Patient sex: M
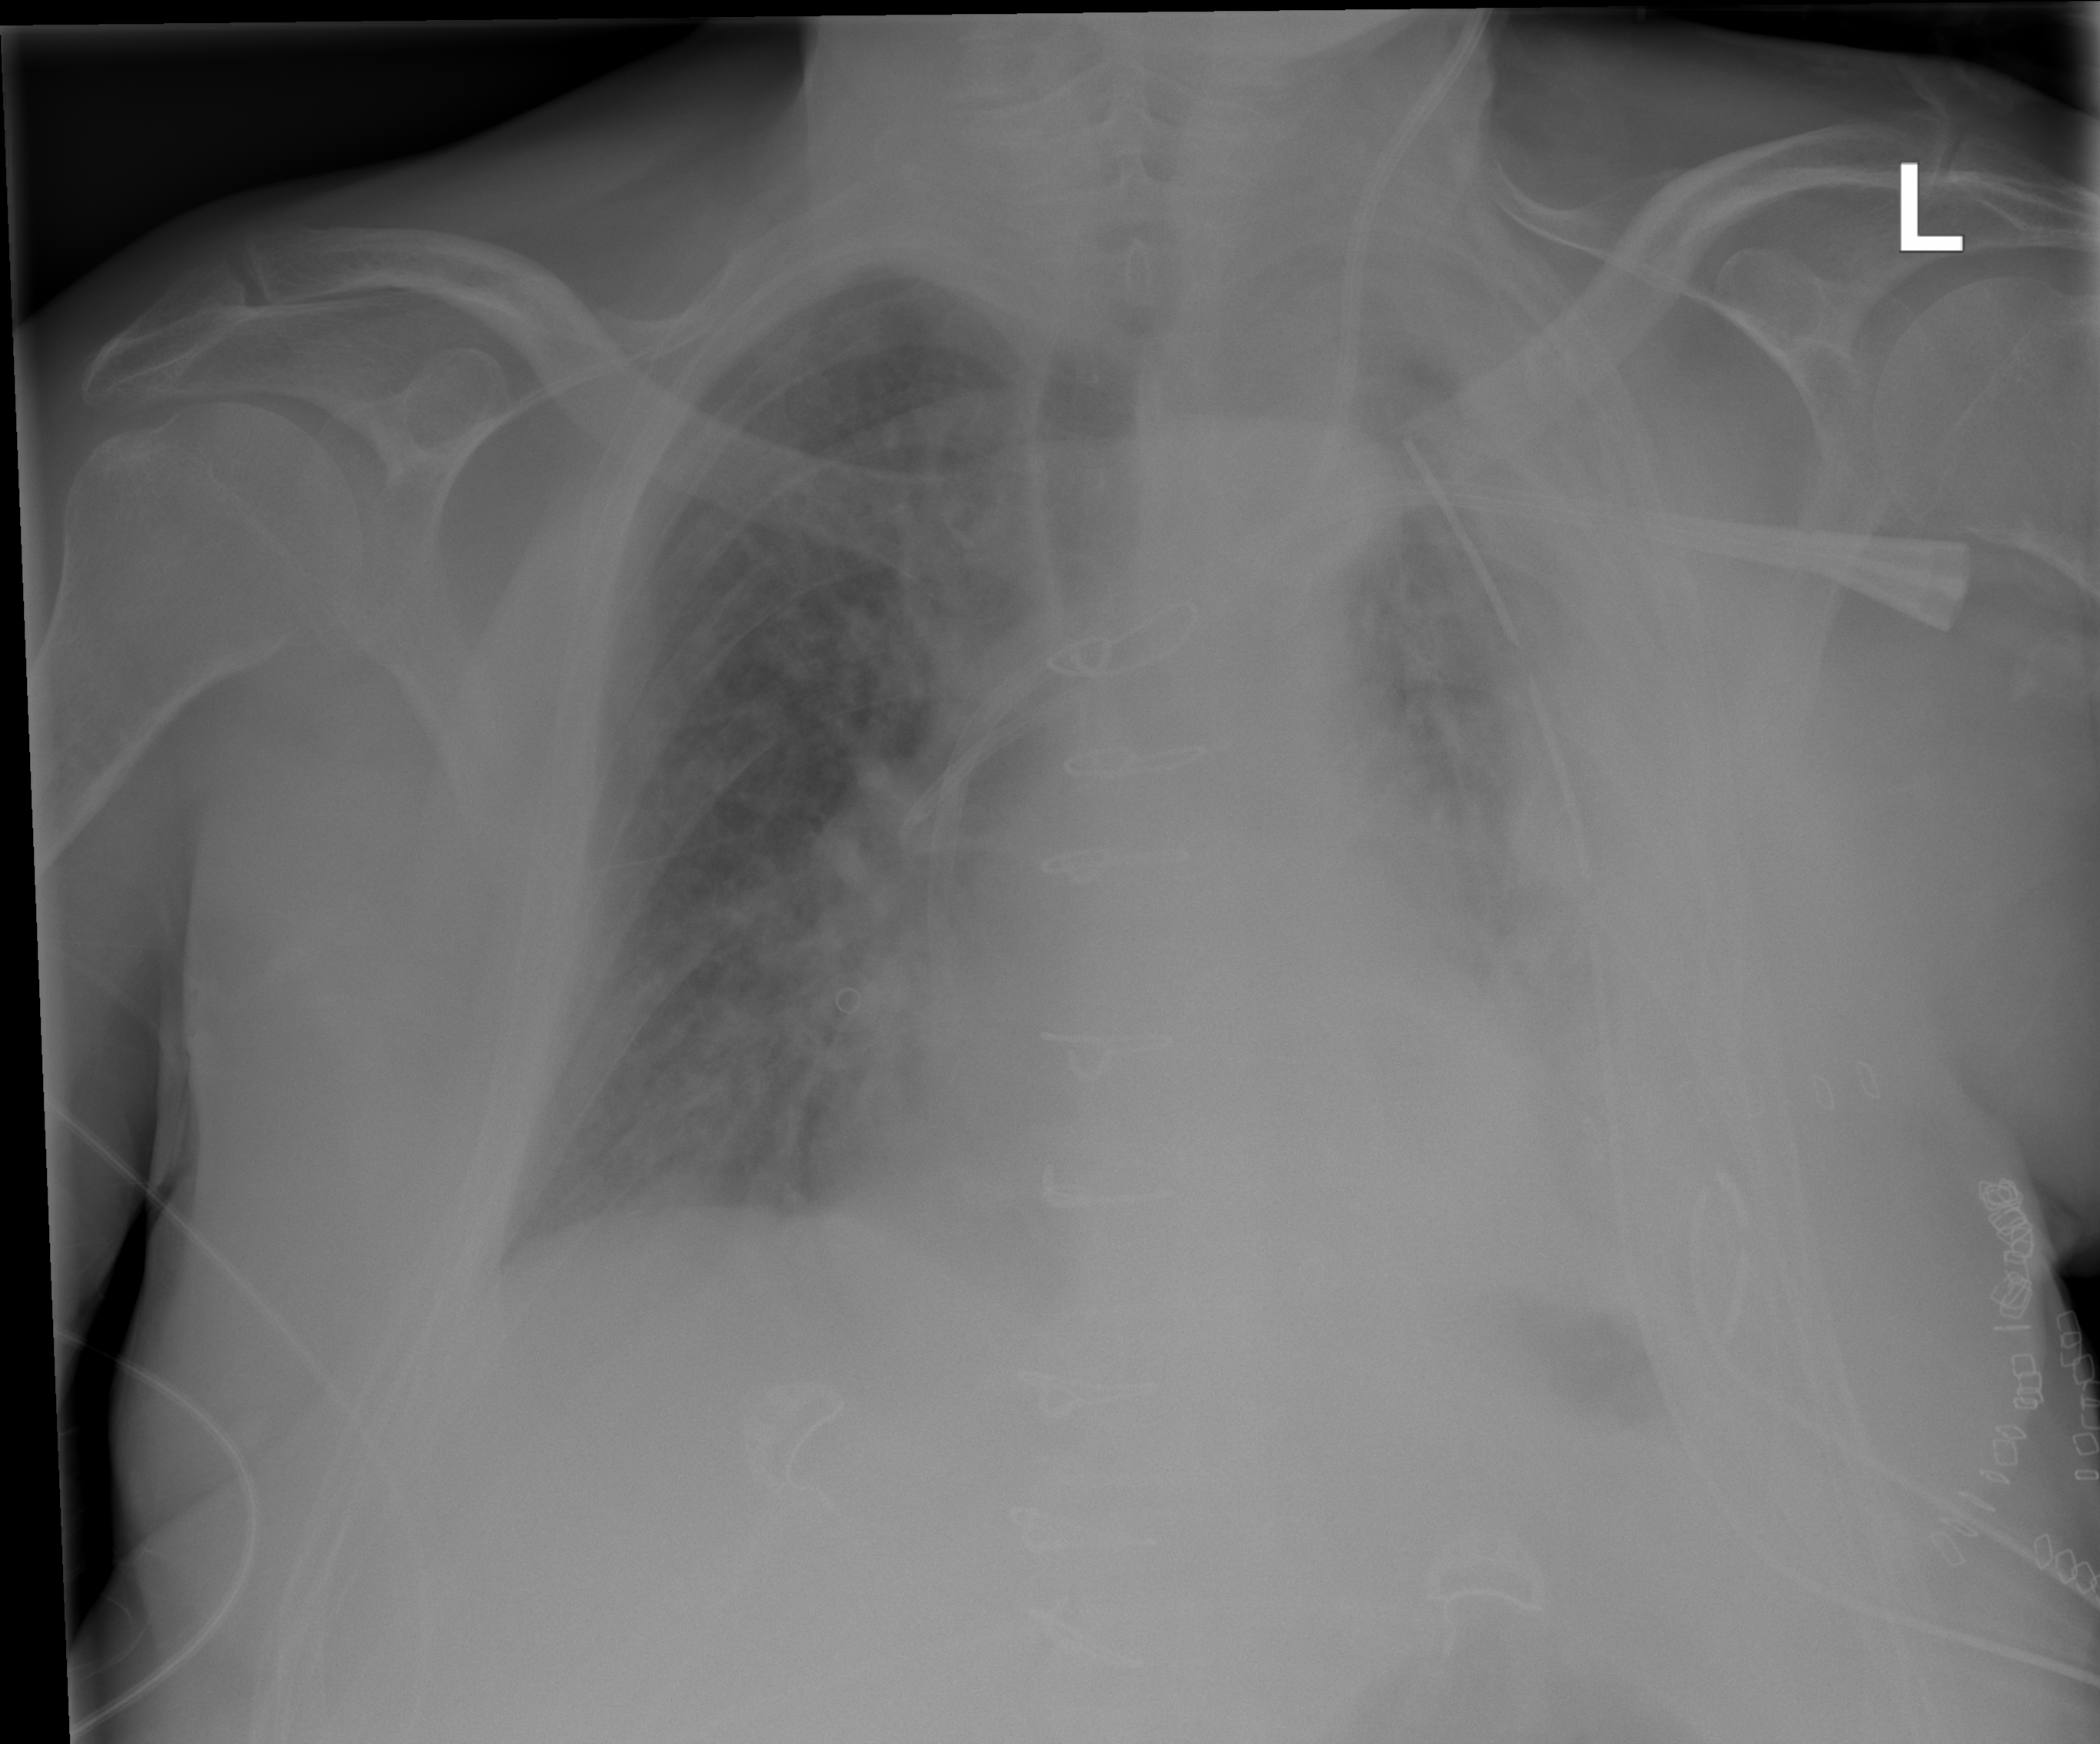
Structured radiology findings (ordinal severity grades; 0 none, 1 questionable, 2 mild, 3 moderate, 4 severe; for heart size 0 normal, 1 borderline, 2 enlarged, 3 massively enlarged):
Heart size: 2
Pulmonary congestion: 1
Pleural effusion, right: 0
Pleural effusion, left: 3
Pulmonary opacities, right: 0
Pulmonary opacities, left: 3
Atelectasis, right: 2
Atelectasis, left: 3